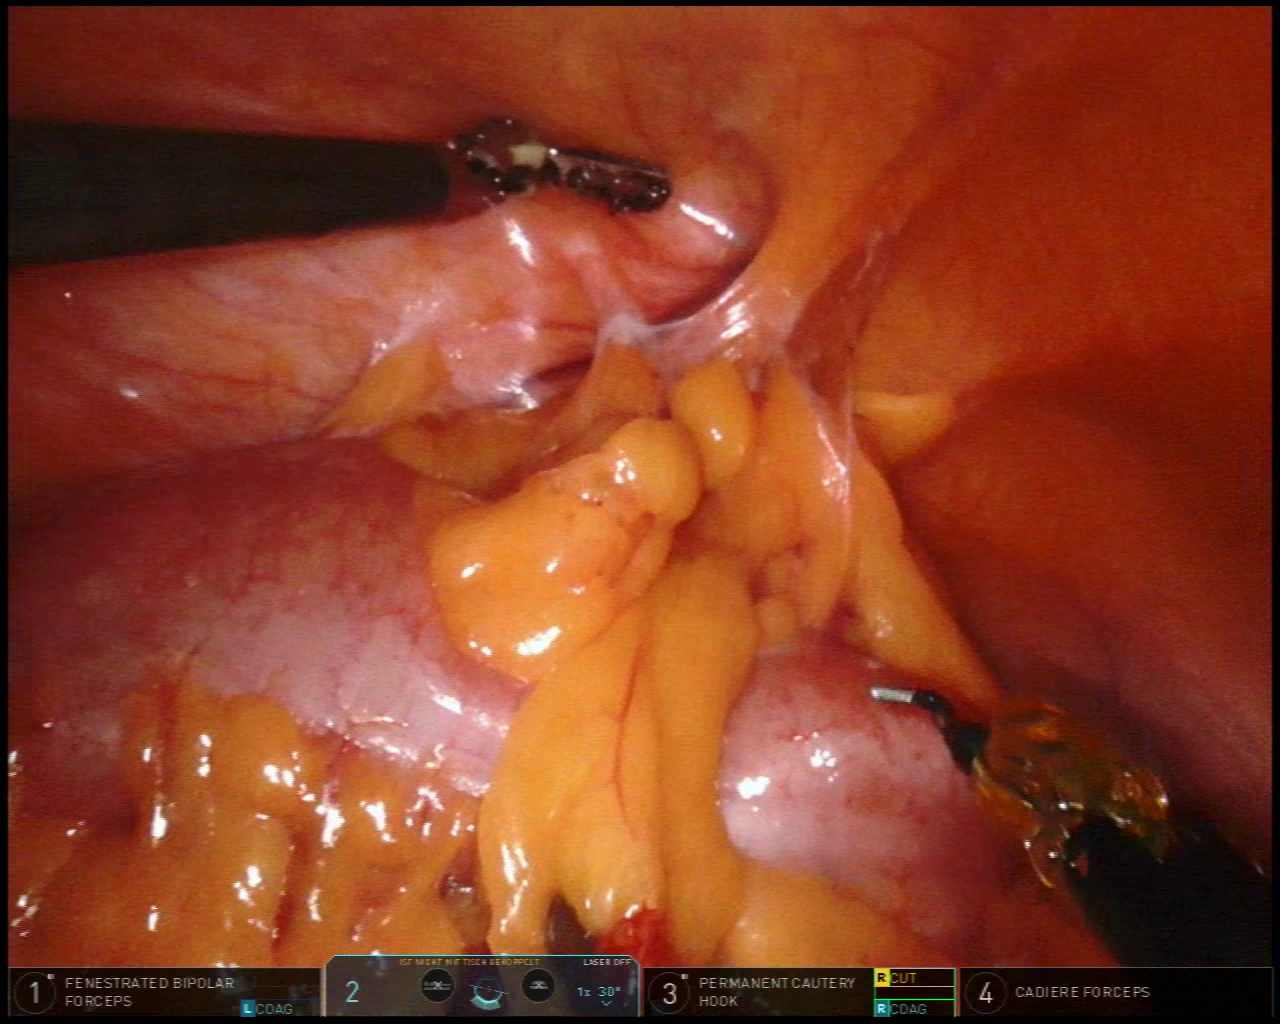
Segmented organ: abdominal_wall
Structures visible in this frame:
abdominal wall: yes
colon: yes
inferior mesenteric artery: no
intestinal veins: no
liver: no
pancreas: no
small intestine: no
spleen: no
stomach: no
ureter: no
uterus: no
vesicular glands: no